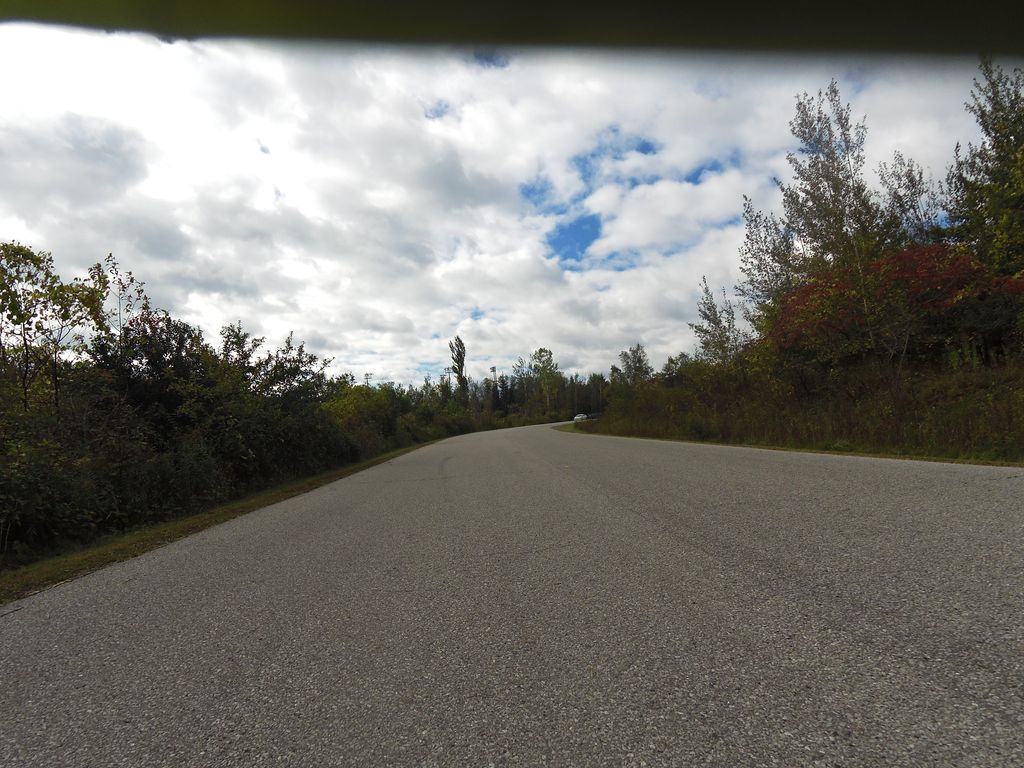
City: toronto